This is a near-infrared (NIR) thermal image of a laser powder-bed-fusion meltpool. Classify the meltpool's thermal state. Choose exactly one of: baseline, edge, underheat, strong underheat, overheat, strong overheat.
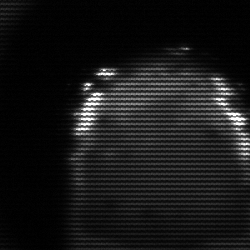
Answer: edge